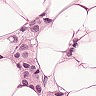
Metastatic tissue present: yes